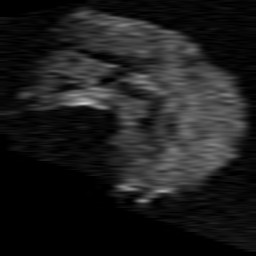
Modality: TRACE
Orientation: sagittal
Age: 76
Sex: male
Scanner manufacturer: philips
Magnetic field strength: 1.5 T
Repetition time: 6.793 s
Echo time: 0.1696 s